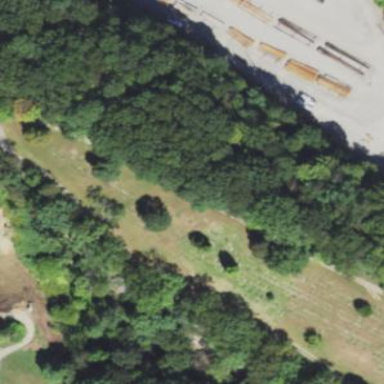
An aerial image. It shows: Cemetery.